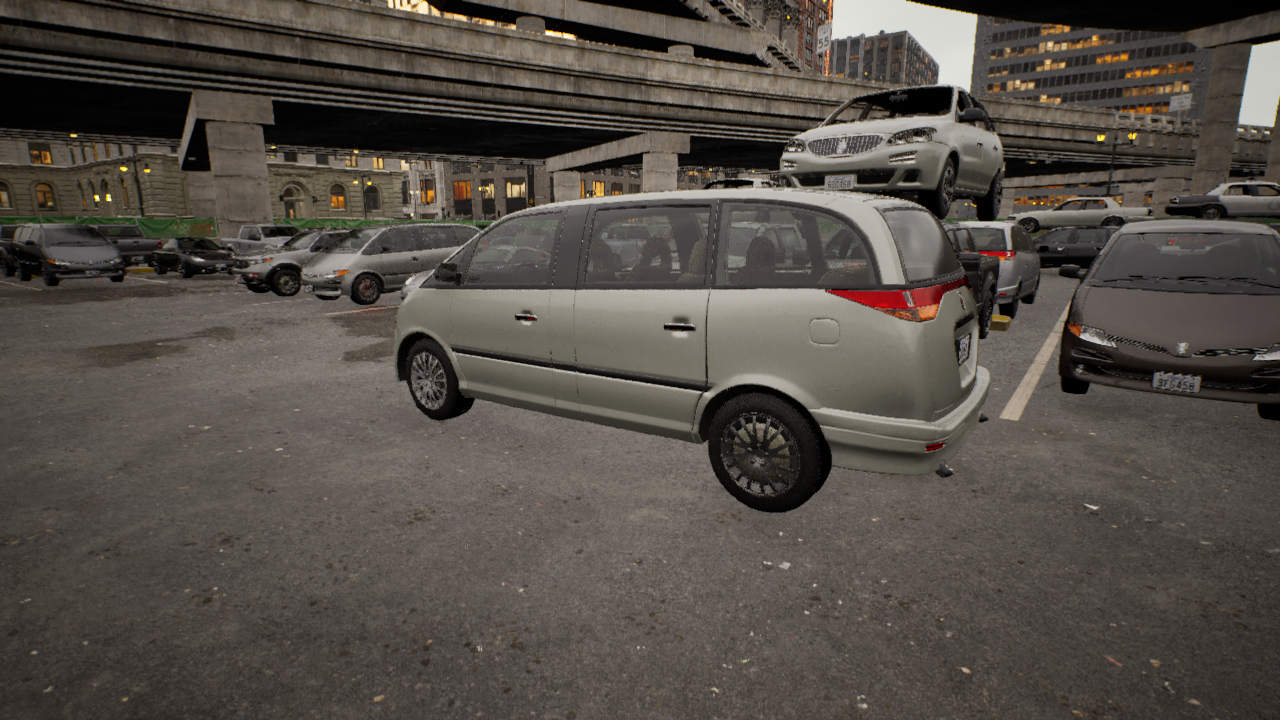
Venue: arterial
Lighting: golden hour
Vehicle rig: minivan